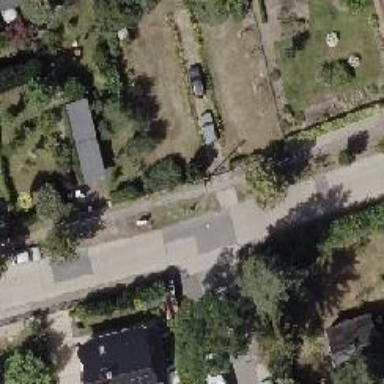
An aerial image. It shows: Sidewalk along the footway.